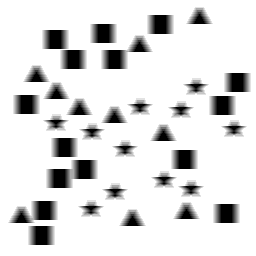
Squares: 15
Triangles: 10
Stars: 11
Total shapes: 36